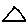
Label: triangle